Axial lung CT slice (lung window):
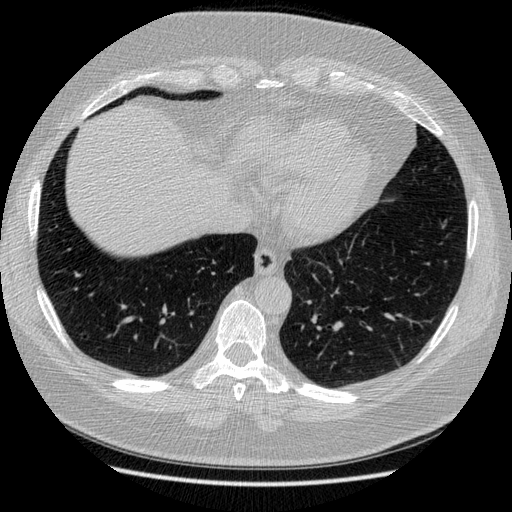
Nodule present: no